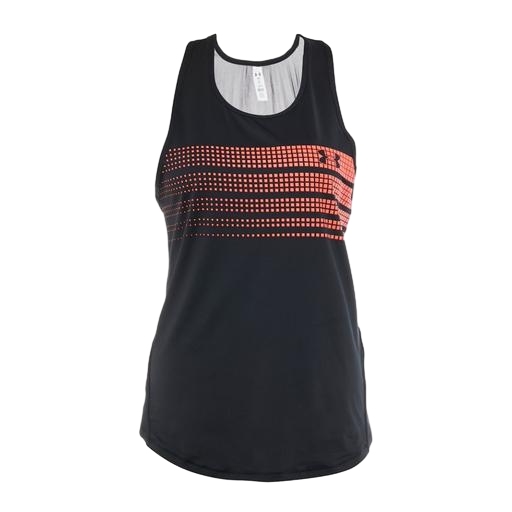
multicolor women's ua vest, red performance printed vest, black run clima tank, white background